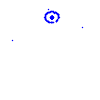
Particle: kaon